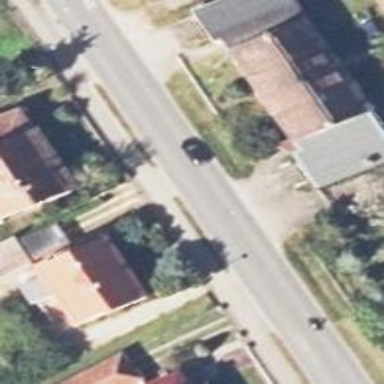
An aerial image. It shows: Smooth asphalt road in residential area.